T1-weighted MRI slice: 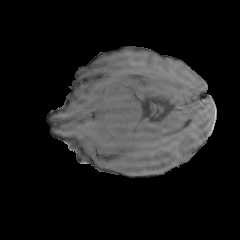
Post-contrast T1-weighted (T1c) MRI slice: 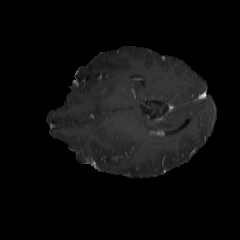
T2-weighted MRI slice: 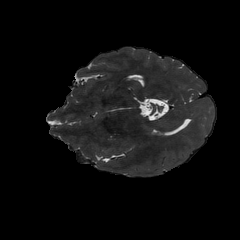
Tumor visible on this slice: no